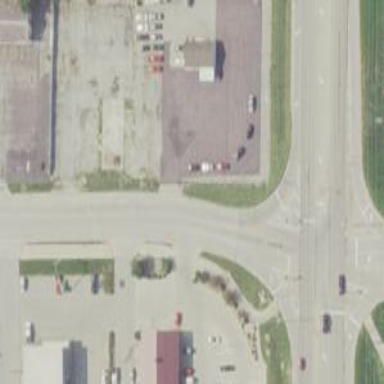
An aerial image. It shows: Tertiary road with asphalt surface and sidewalk on the left.